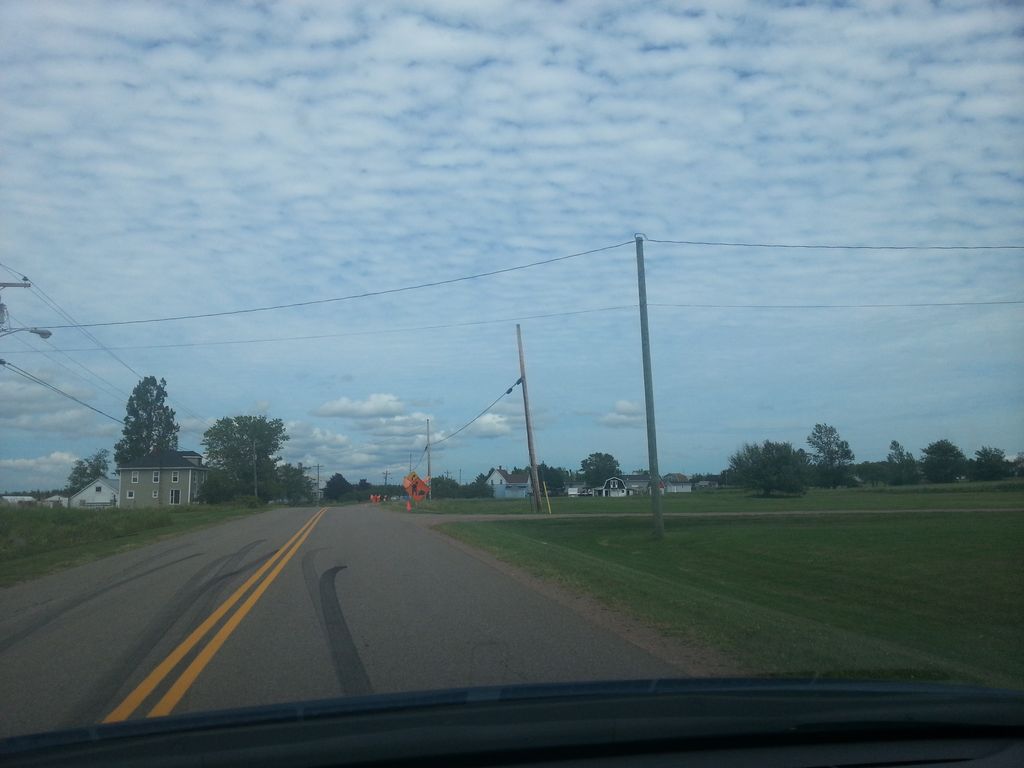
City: charlottetown